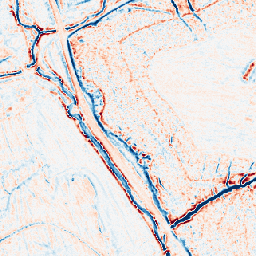
Category: edge_preserving
Decomposition family: bilateral
Decomposition parameters: d: 9
sigma_color: 25
sigma_space: 25
Upsampling method: area
Upsampling parameters: scale: 8
Upsampling scale: 8